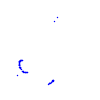
Particle: proton